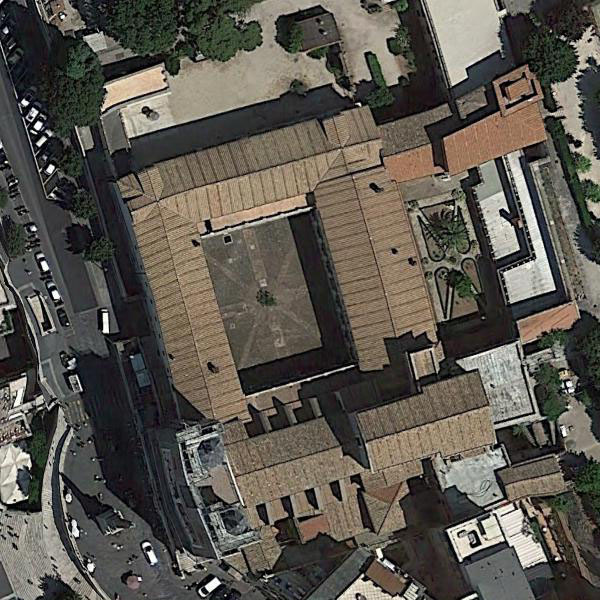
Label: Church